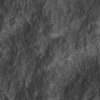
Atmospheric dust classification: not_dusty